Question: I was webscraping this table on a forum and I'm having difficulty storing the values of each row into variables.
Each row has an ID, name, rarity and type. I thought the row variable on my program was a list that can be accessed by index but turns out that it isn't since it gives me "list index out of range" error.

Here's the code:
'''
from urllib.request import urlopen
from bs4 import BeautifulSoup
url = "https://yugioh.fandom.com/wiki/Legend_of_Blue_Eyes_White_Dragon"
html = urlopen(url).read()
soup = BeautifulSoup(html)
title = soup.find("h2", {"class": "pi-item pi-item-spacing pi-title"})
print(title.text)
table = soup.find(id="Top_table")
table_rows = table.find_all("tr")
for tr in table_rows: # for each row
td = tr.find_all('td') # find all cells
row = [i.text for i in td] # row = all cells from row combined (I thought this is a list that can be accessed by index??)
id = row[0] #this is the ROW giving me the problem, turns out can't be accessed by index :c
name = row[1]
rarity = row[2]
cardType = row[3]
print(row)
'''
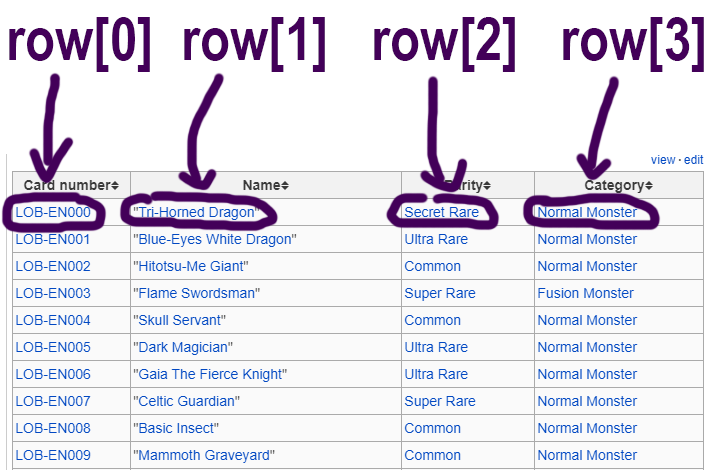
Answer: The first row in table_rows is the header row. The header row does not have any td which is why the row does not have the data you want. I added a simple skip of any row that has less than 4 td elements.
'''
from urllib.request import urlopen
from bs4 import BeautifulSoup
url = "https://yugioh.fandom.com/wiki/Legend_of_Blue_Eyes_White_Dragon"
html = urlopen(url).read()
soup = BeautifulSoup(html)
title = soup.find("h2", {"class": "pi-item pi-item-spacing pi-title"})
print(title.text)
table = soup.find(id="Top_table")
table_rows = table.find_all("tr")
for tr in table_rows: # for each row
td = tr.find_all('td') # find all cells
if len(td) < 4:
continue
row = [i.text for i in td] # row = all cells from row combined (I thought this is a list that can be accessed by index??)
id = row[0] #this is the ROW giving me the problem, turns out can't be accessed by index :c
name = row[1]
rarity = row[2]
cardType = row[3]
print(row)
'''
This returns the following
'''
['LOB-EN000', '"Tri-Horned Dragon"', 'Secret Rare', 'Normal Monster']
['LOB-EN001', '"Blue-Eyes White Dragon"', 'Ultra Rare', 'Normal Monster']
['LOB-EN002', '"Hitotsu-Me Giant"', 'Common', 'Normal Monster']
['LOB-EN003', '"Flame Swordsman"', 'Super Rare', 'Fusion Monster']
['LOB-EN004', '"Skull Servant"', 'Common', 'Normal Monster']
['LOB-EN005', '"Dark Magician"', 'Ultra Rare', 'Normal Monster']
['LOB-EN006', '"Gaia The Fierce Knight"', 'Ultra Rare', 'Normal Monster']
...
'''